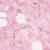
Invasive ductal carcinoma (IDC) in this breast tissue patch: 0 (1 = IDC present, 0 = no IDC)